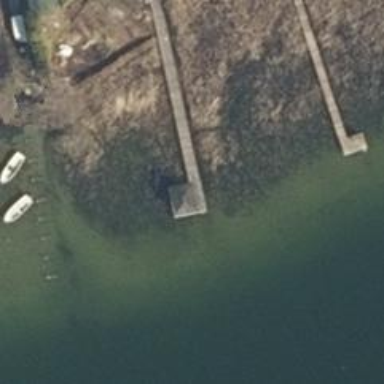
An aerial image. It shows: Man-made pier.